Question: I wanted to create the following:
I am using a Relative Layout & assigning a background colour "Blue" .
I wanted to draw another background color(black) with space from margins. Also , I wanted to have rounded edges of the black rectangle(not on the picture)
Kindly provide the sample code.

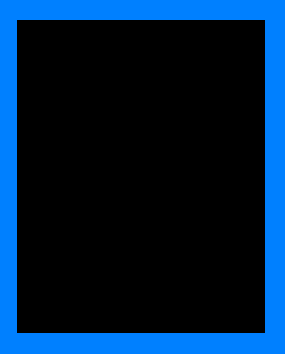
Answer: I provide this code=
'''
public class DrawDemo extends Activity {
DemoView demoview;
@Override
public void onCreate(Bundle savedInstanceState) {
requestWindowFeature(Window.FEATURE_NO_TITLE);
getWindow().setFlags(WindowManager.LayoutParams.FLAG_FULLSCREEN, WindowManager.LayoutParams.FLAG_FULLSCREEN);
super.onCreate(savedInstanceState);
demoview = new DemoView(this);
setContentView(demoview);
}
private class DemoView extends View{
public DemoView(Context context){
super(context);
}
@Override
protected void onDraw(Canvas canvas) {
super.onDraw(canvas);
Paint paint = new Paint();
paint.setStyle(Paint.Style.FILL);
paint.setColor(Color.BLUE);
canvas.drawPaint(paint);
paint.setColor(Color.BLACK);
paint.setAntiAlias(true);
canvas.drawRect(16, 16, getWidth()-16, getHeight()-16, paint);
}
}
}
'''
Best, :)